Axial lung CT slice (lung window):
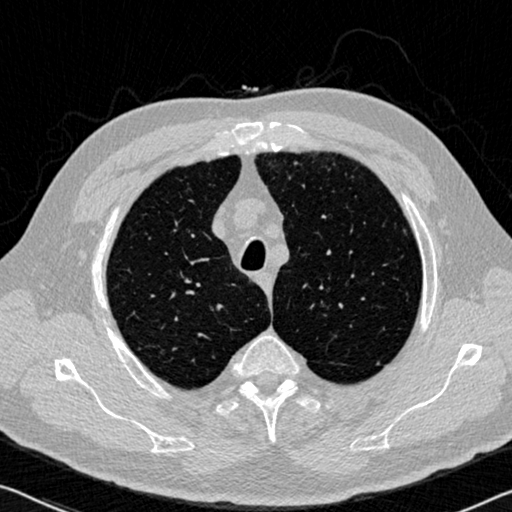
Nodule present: yes
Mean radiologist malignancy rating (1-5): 3